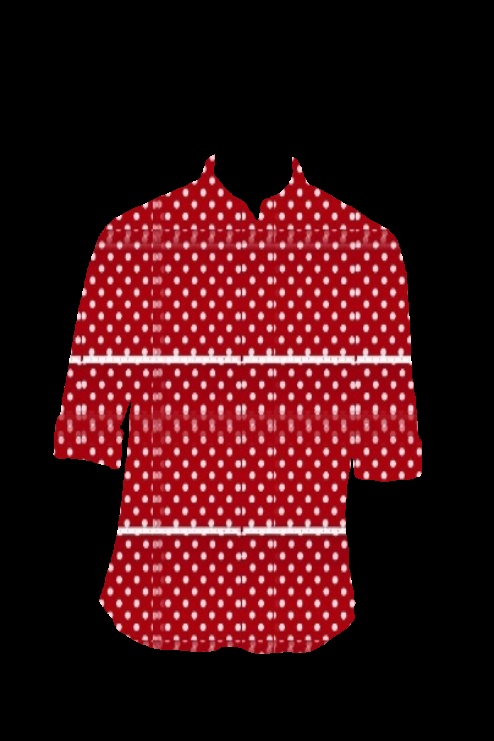
red white polka dot tee